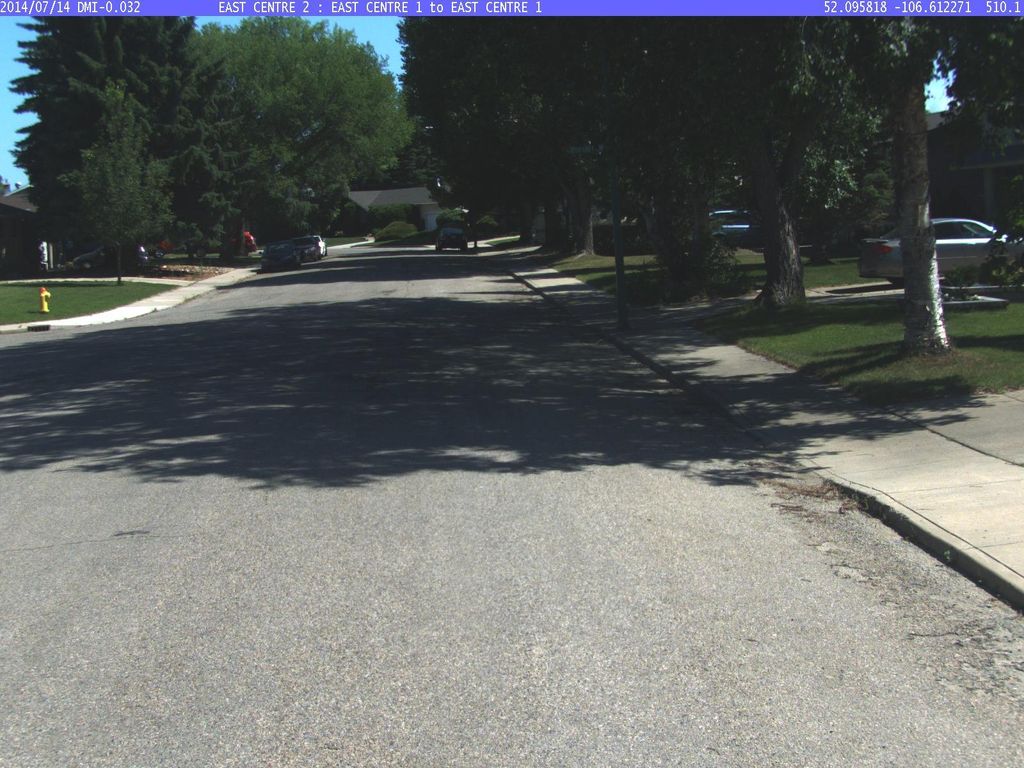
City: saskatoon